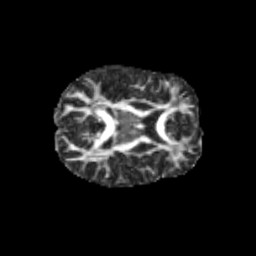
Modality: FA
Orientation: axial
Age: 11
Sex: female
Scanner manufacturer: siemens
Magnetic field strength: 3 T
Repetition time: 3.8 s
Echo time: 0.07 s